Question: I have image:
'''
Image<Bgr,Byte> someImage = new Image<Bgr,Byte>(someImage.jpg);
'''

How can I make all black pixels(black color) transparent?
Thank you in advance.
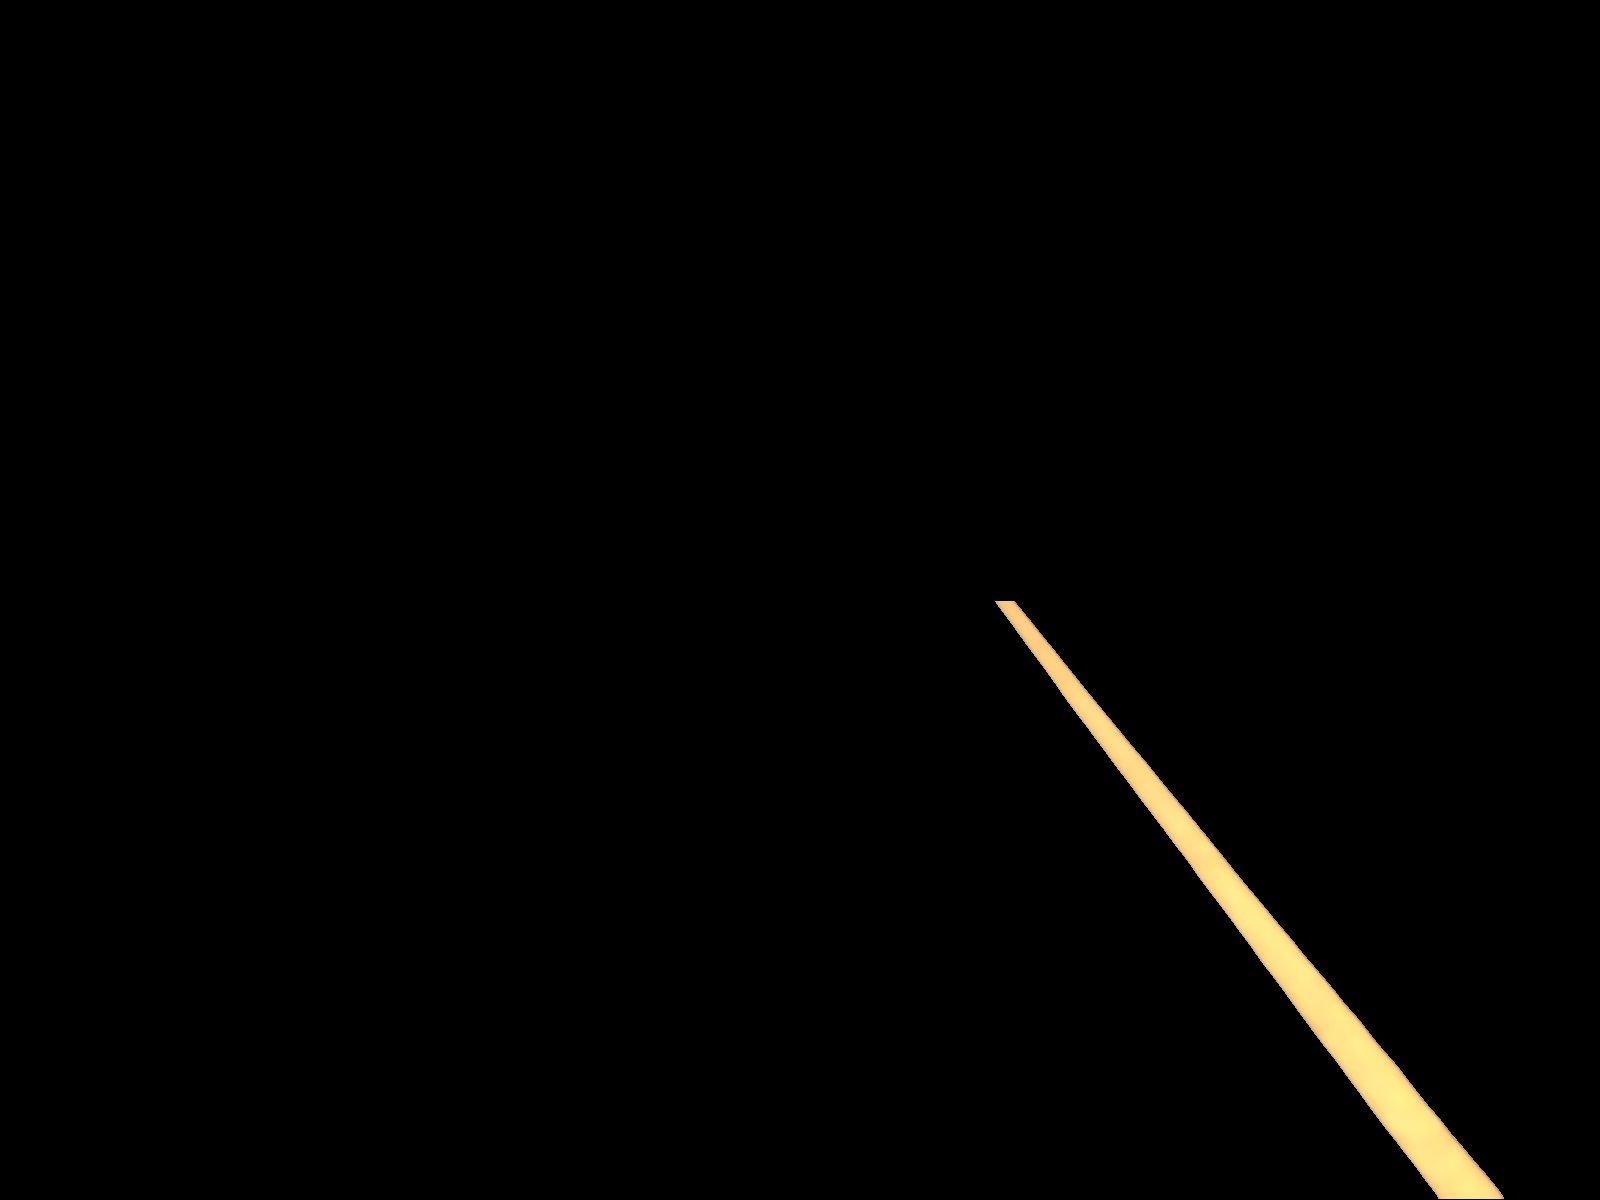
Answer: You can see an example about how to use alpha to make background transparent on this <URL>.